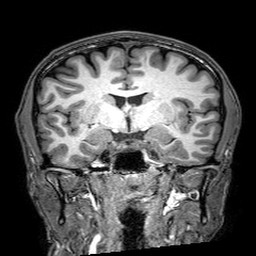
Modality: T1w
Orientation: sagittal
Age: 26
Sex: male
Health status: healthy
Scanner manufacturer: philips
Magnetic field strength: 3 T